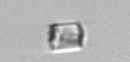
Label: Bacillariophyceae_morphotype1